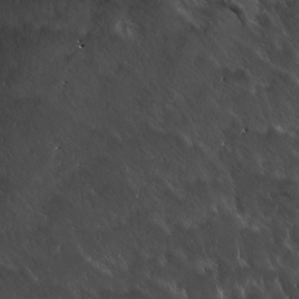
Label: non_frost